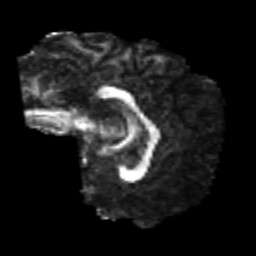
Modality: FA
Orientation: sagittal
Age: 24
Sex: male
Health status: healthy
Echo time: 0.074 s